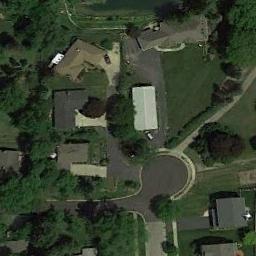
Label: residential